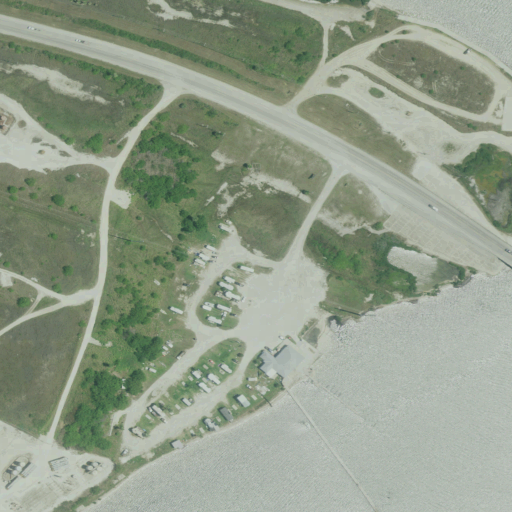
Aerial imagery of island in Texas named Stedman Island containing medium intensity development, open water, barren land, low intensity development, grassland, herbaceous wetlands, high intensity development, open development, and shrub